Field crop: maize
Growth stage: 2
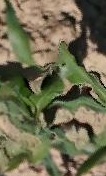
Species: maize